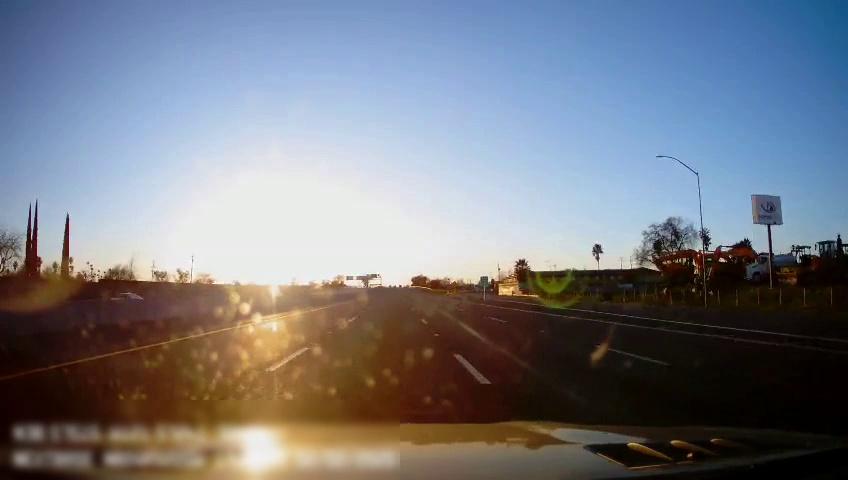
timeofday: Day
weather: Sunny
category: Drivable Space
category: Vehicles | Car
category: Lanes | Alternate Lane
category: Lanes | Current Lane
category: Lanes | Current Lane
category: Lanes | Current Lane
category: Lanes | Current Lane
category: Lanes | Alternate Lane
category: Traffic | Signs